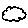
Label: cloud